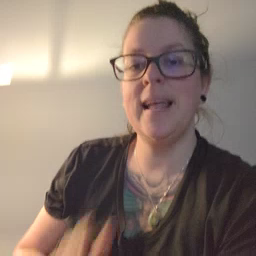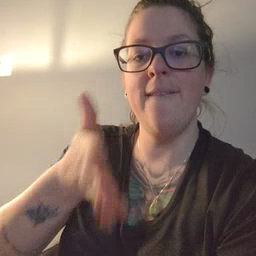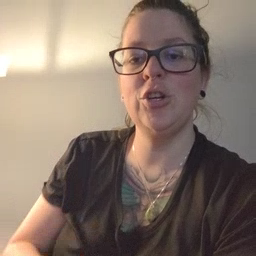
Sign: after